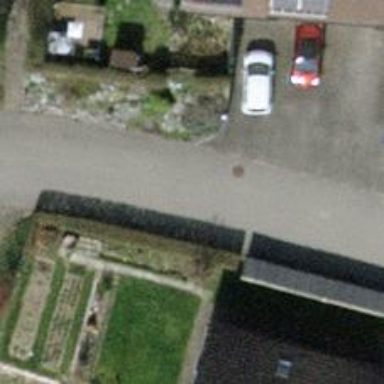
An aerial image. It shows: Residential road with asphalt surface and no sidewalks.